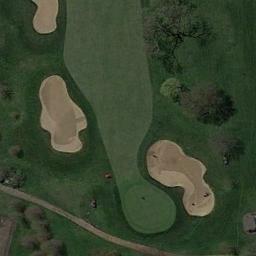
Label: golf_course